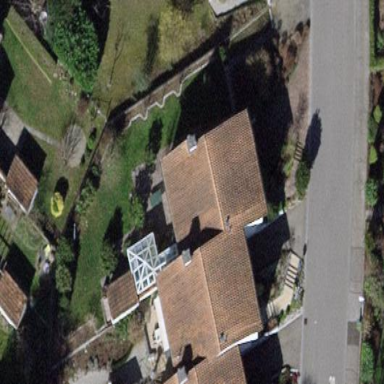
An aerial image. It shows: Terrace building.